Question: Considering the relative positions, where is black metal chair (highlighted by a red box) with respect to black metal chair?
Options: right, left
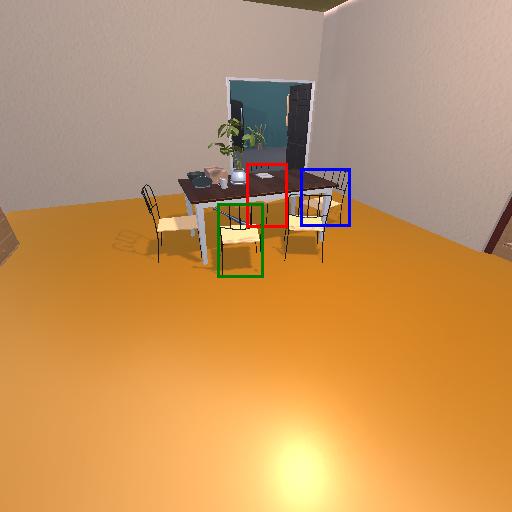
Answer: right